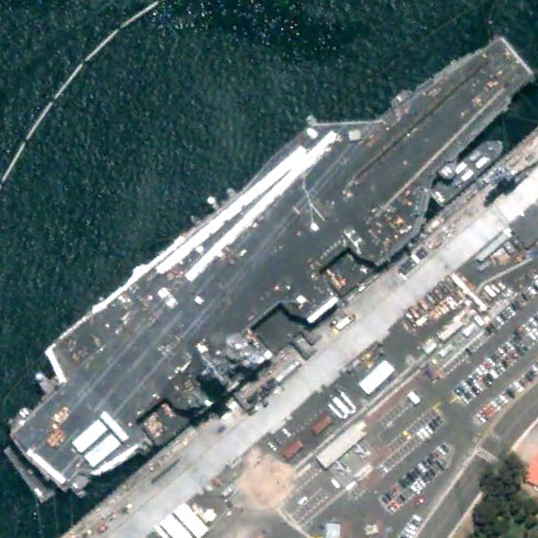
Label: Nimitz-class_aircraft_carrier